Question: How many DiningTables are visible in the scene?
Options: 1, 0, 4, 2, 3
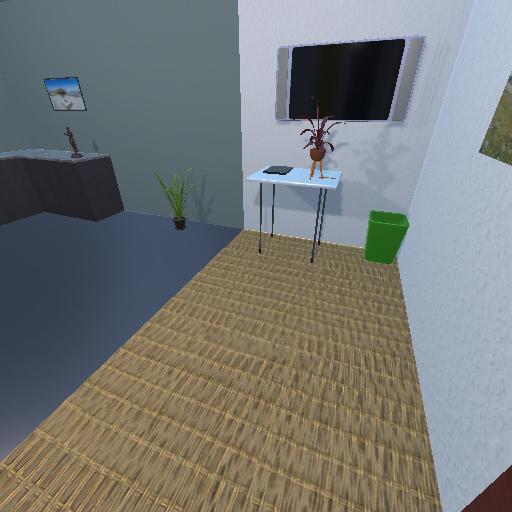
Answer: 1